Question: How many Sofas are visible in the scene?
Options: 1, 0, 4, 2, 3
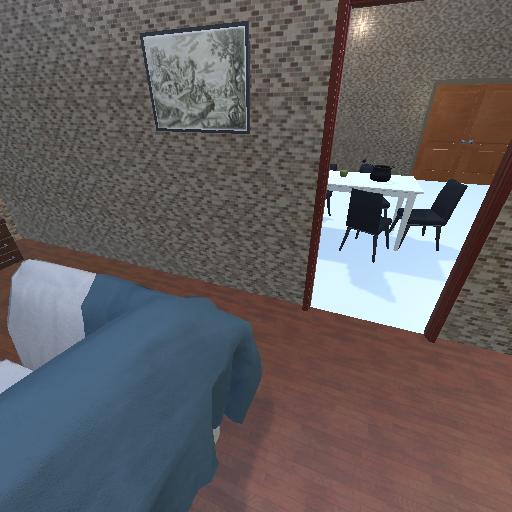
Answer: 1